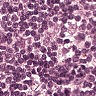
Metastatic tissue present: no